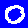
Digit: 0